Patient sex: F
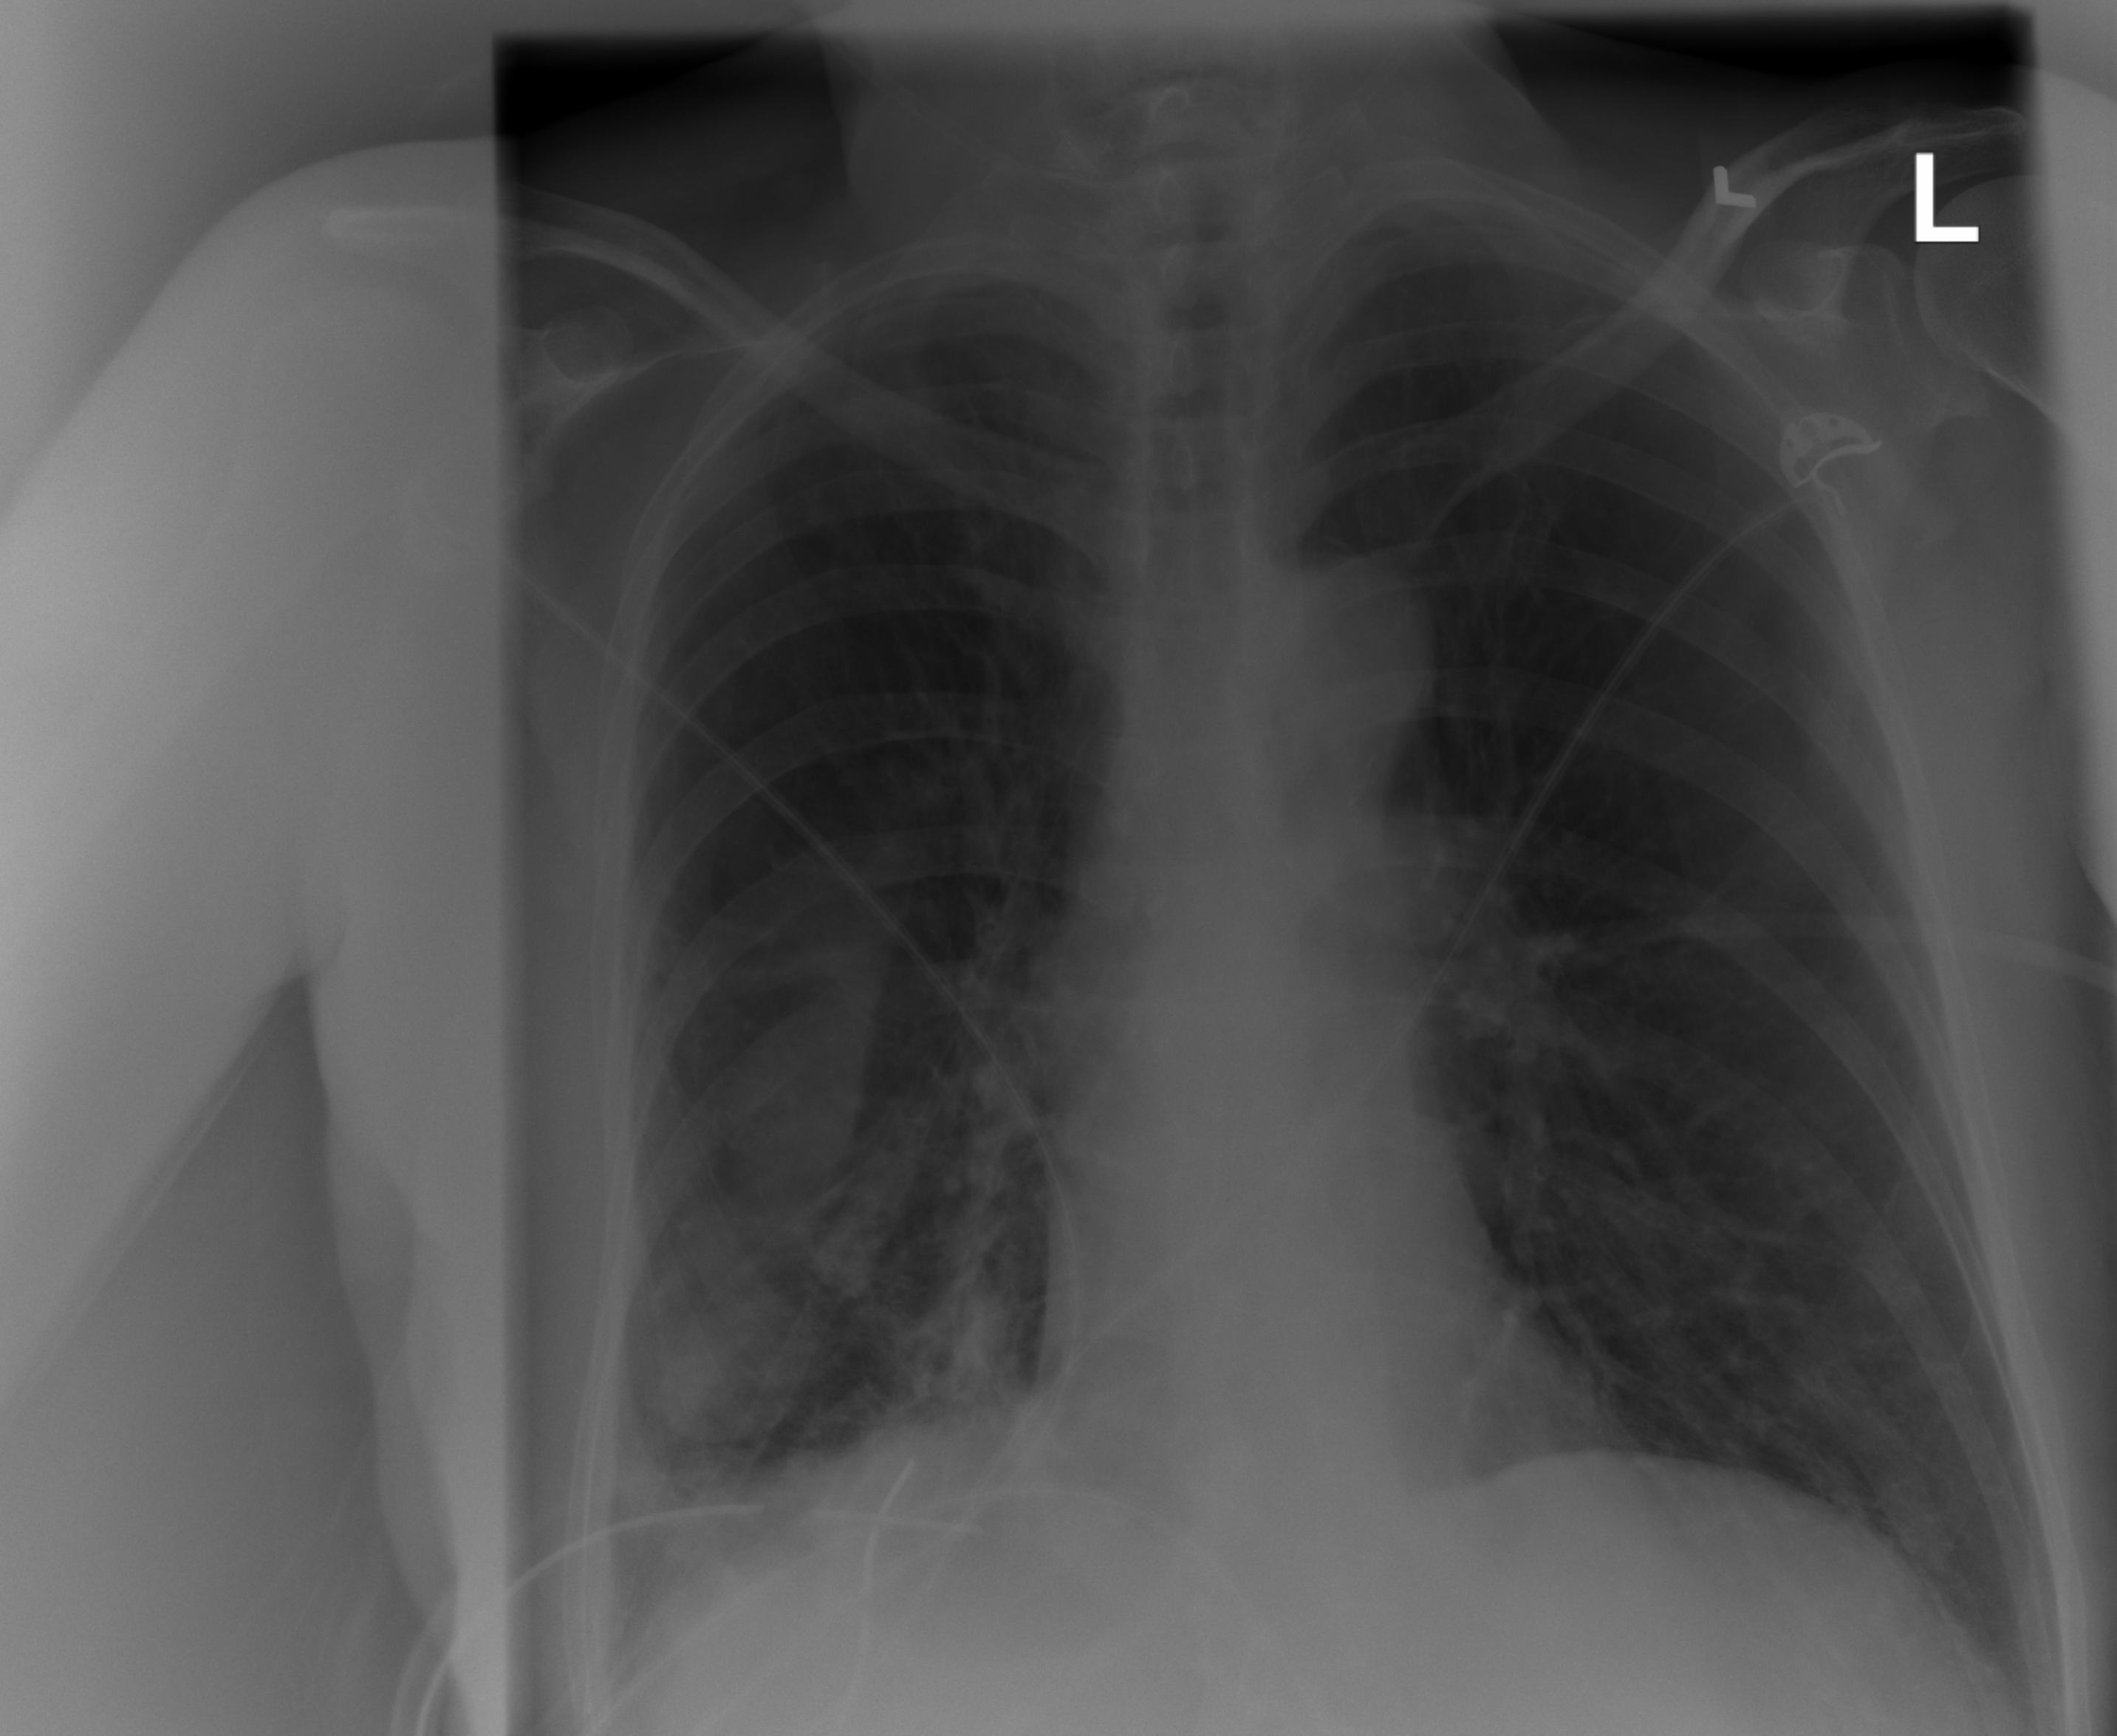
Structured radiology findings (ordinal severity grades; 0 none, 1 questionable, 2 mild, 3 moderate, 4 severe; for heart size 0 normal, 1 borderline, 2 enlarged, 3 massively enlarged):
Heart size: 0
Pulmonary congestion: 0
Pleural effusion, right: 2
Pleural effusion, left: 0
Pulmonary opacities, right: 2
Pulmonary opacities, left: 0
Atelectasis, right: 2
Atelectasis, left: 0